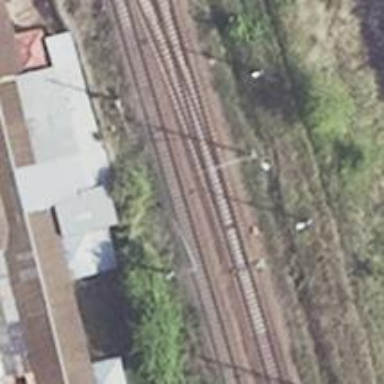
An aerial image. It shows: Railway switch.